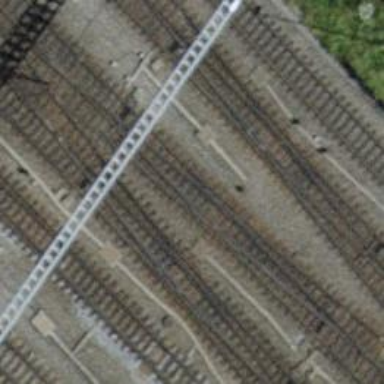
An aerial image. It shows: Railway switch.